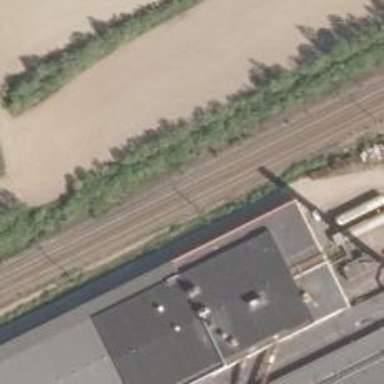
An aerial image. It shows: Railway signal with catenary mast.